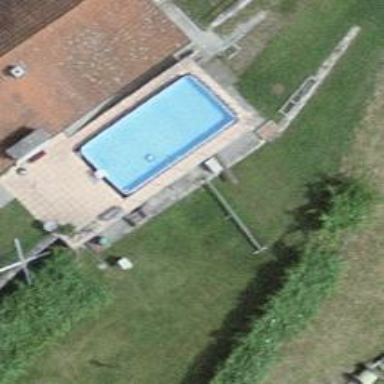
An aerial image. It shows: Swimming pool located in leisure land.